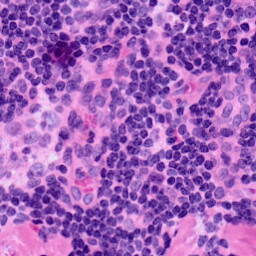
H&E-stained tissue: LymphNode